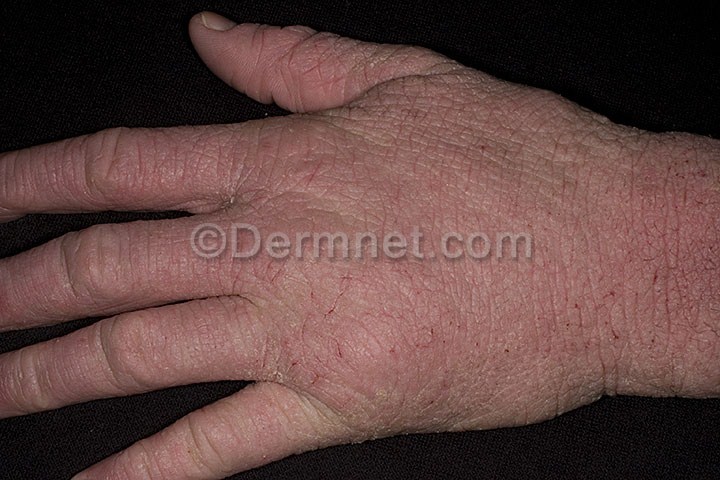
Disease: Atopic Dermatitis Photos